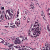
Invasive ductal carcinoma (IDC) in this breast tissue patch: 1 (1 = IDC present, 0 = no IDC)